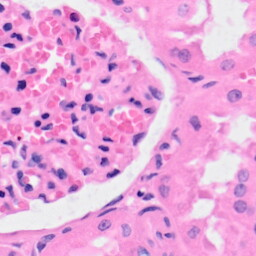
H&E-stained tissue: Kidney